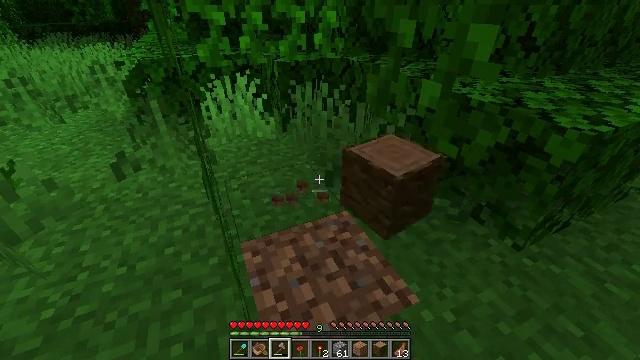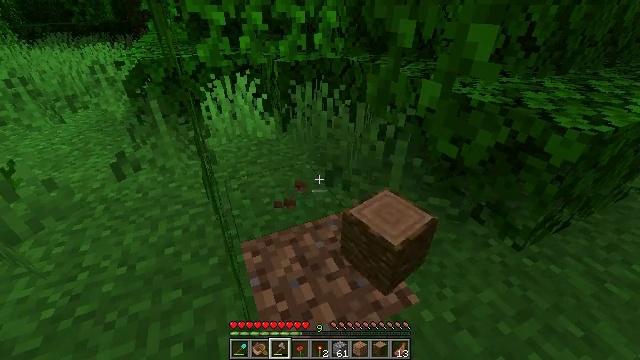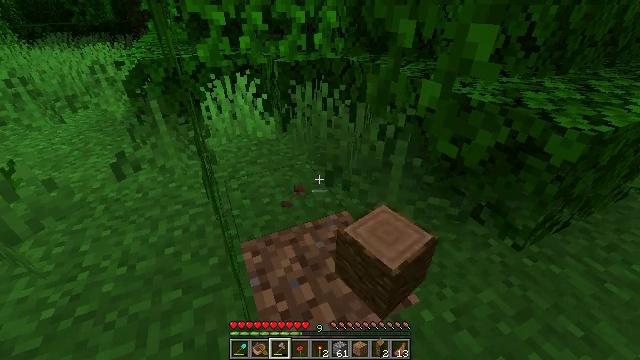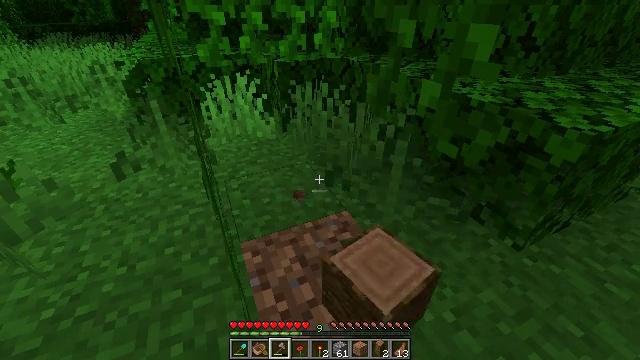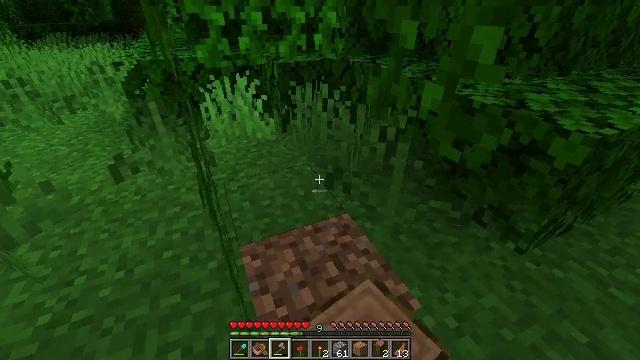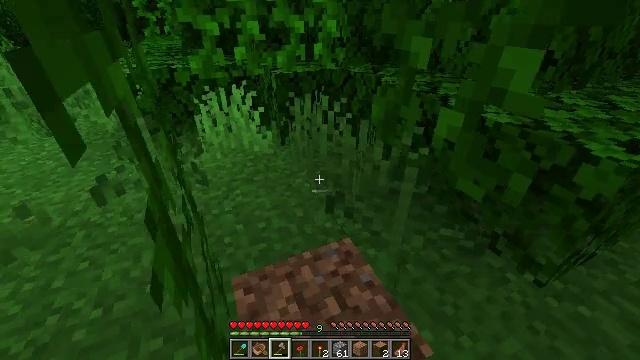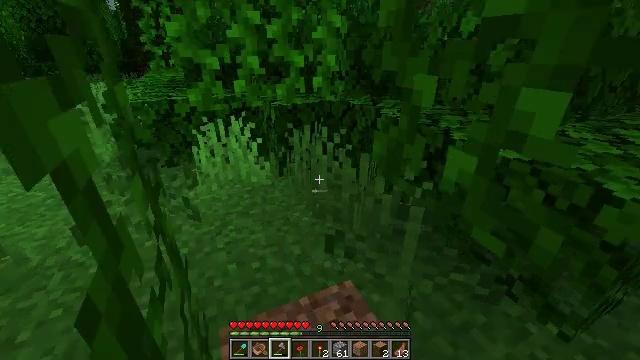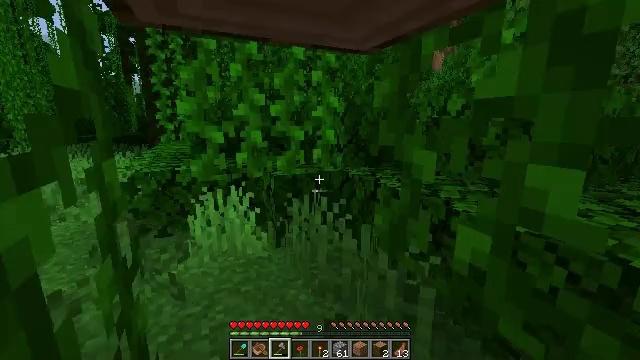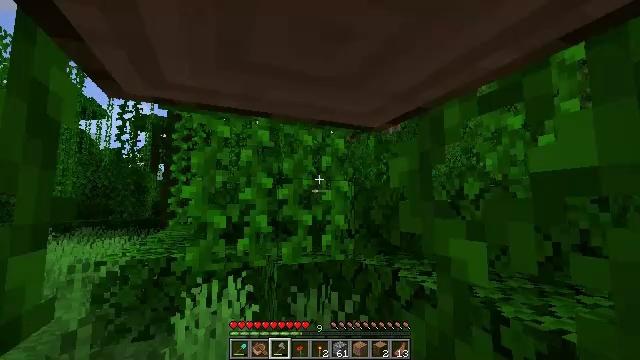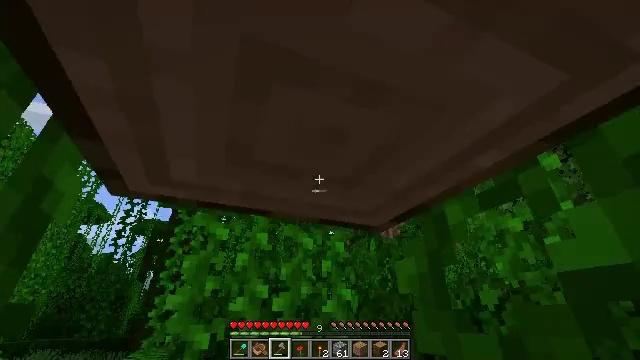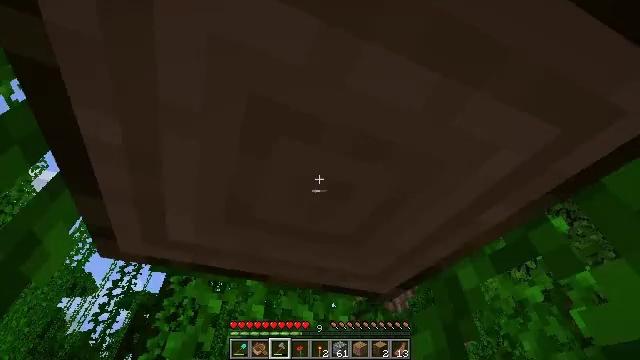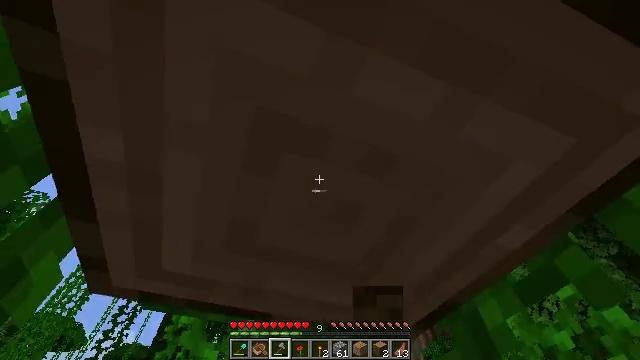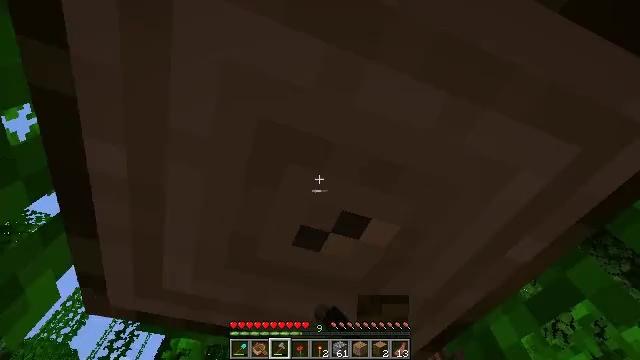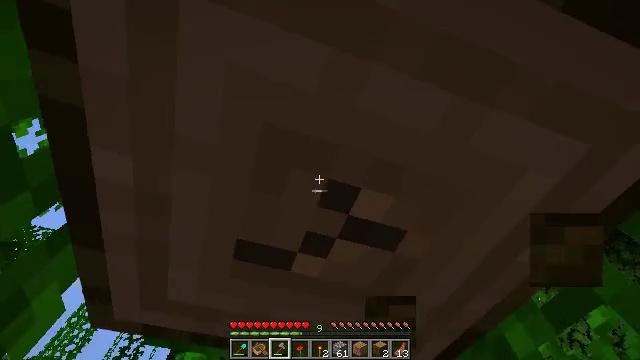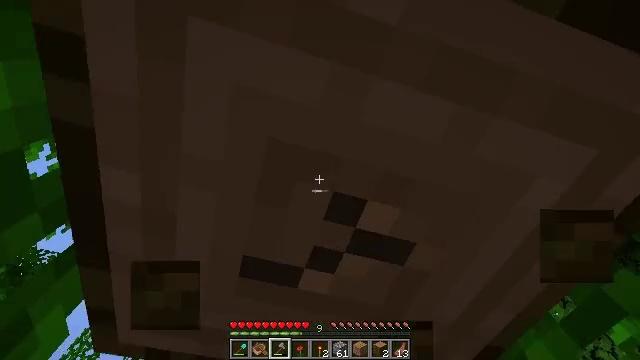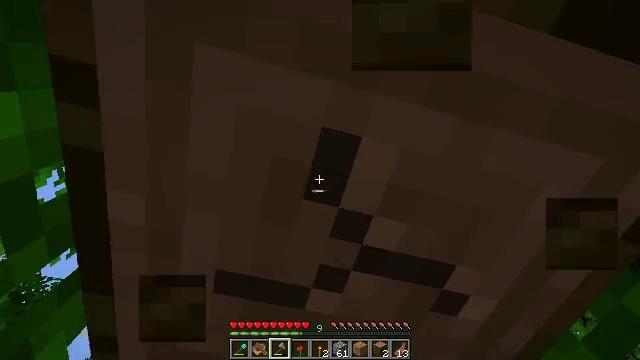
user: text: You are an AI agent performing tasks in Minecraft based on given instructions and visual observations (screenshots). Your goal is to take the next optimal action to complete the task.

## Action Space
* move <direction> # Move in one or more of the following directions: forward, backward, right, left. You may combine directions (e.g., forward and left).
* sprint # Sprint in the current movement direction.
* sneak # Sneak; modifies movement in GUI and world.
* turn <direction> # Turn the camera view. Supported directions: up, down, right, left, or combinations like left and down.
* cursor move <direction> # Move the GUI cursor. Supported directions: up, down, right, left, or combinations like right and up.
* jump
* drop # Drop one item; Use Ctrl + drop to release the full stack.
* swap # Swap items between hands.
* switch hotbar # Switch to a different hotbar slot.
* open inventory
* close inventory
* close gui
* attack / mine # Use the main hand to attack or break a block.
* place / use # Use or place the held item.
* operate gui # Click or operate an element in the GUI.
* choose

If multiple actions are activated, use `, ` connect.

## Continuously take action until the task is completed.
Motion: motion action
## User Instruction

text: Mine the jungle log in the rainforest biome.
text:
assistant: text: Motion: no_op
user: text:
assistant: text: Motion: no_op
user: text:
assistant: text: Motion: no_op
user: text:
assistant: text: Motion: move forward
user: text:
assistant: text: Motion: move forward, turn up
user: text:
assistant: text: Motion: move forward, turn up
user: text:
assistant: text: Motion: move forward, turn up
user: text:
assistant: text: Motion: turn left and up
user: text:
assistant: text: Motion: turn up
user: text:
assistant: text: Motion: turn up
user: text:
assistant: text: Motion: turn left and up, attack / mine
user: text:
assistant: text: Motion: turn up, attack / mine
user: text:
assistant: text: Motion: turn left and up, attack / mine
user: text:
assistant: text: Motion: turn left and up, attack / mine
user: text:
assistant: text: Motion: turn left and up, attack / mine
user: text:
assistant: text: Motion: turn left and up, attack / mine
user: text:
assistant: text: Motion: attack / mine
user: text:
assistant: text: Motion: attack / mine
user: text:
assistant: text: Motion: attack / mine
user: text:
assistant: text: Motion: attack / mine
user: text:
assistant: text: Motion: attack / mine
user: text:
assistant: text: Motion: attack / mine
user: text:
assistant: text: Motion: attack / mine
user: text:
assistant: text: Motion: attack / mine
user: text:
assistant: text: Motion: attack / mine
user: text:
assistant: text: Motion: attack / mine
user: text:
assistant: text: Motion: attack / mine
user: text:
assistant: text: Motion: turn up, attack / mine
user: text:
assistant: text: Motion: turn up, attack / mine
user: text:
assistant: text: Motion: attack / mine